Aerial crown-view tile of a tropical tree (Barro Colorado Island, Panama), acquired 20250217:
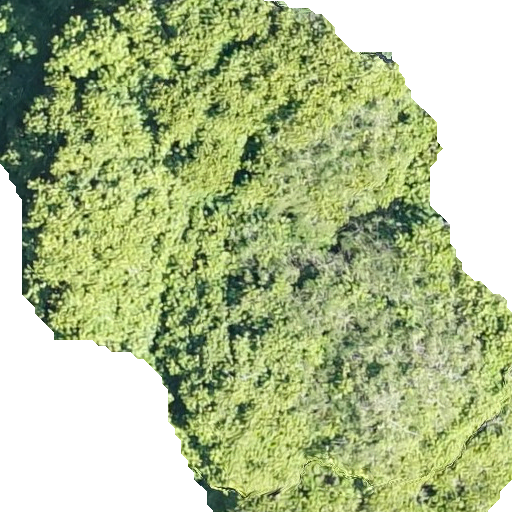
Species: Tachigali panamensis
GBIF accepted scientific name: Tachigali panamensis
Crown area: 353.497 m²